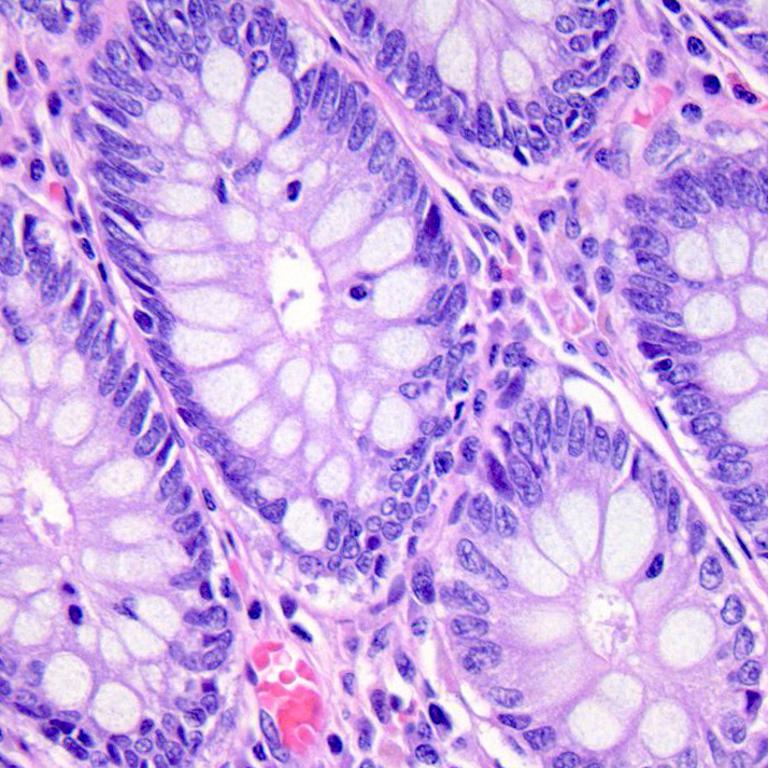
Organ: colon
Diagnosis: benign